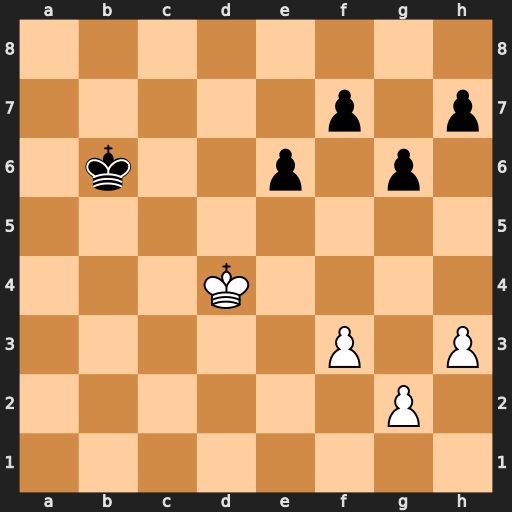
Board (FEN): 8/5p1p/1k2p1p1/8/3K4/5P1P/6P1/8
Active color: w
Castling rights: -
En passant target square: -
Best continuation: Ke5 Kc5 h4